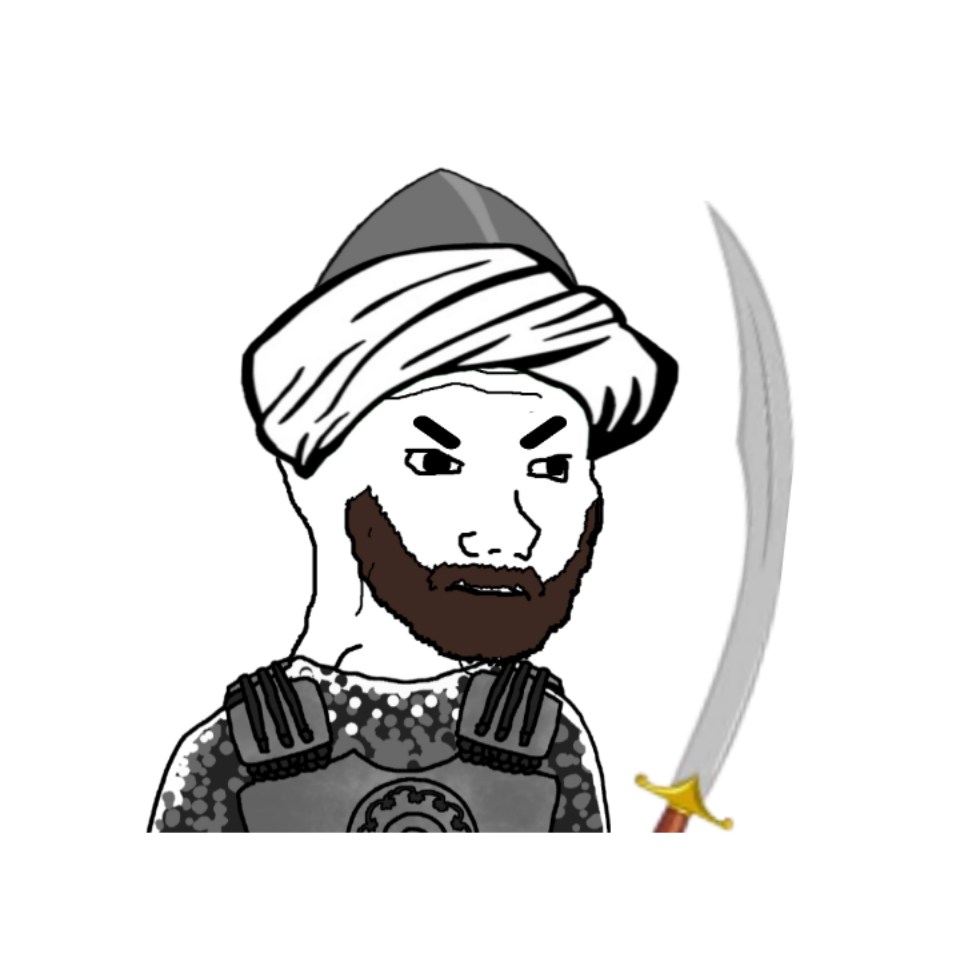
Label: 5_Rage